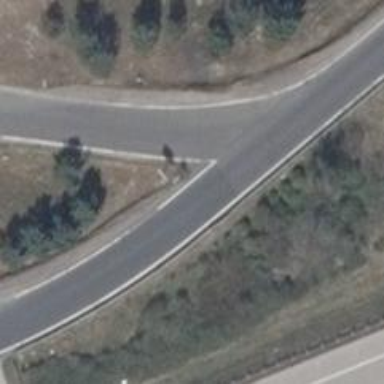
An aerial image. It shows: Asphalt service road.